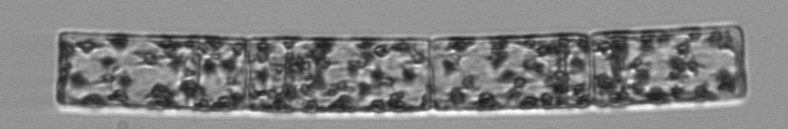
Label: Guinardia_flaccida